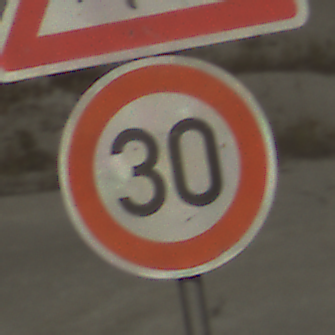
Verkehrszeichen: Geschwindigkeit30
Zusatzzeichen oben: KinderLinks
Umgebung: Outdoor, Beach
Tageszeit: MorningAfternoon
Wetter: PartlyCloudy
Licht: Natural
Jahreszeit: NotSpecified
Kontrast: HighContrast